Interaction volume radius: 10 \u00c5
Interaction volume height: 20 \u00c5
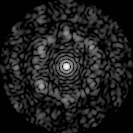
Disorder parameter: 0.7204